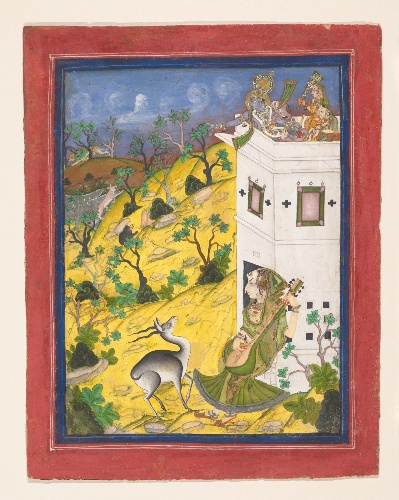
Date: ca. 1825
Object type: Painting
Classification: Paintings
Medium: Ink and opaque watercolor on cloth
Culture: Western India, Rajasthan, Kota
Dimensions: 9 7/8 x 7 3/4 in. (25.1 x 19.7 cm)
Department: Asian Art
Credit line: Friends of Asian Art, Purchase, Mr. and Mrs. Andrew Saul Gift, by exchange, 2001
Accession year: 2001
Repository: Metropolitan Museum of Art, New York, NY
Tags: Musical Instruments|Animals|Women|Musicians|Deer